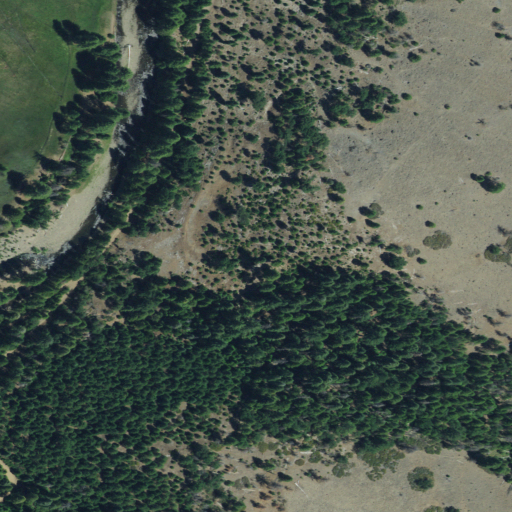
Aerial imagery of plain(s) in California named Rushing Meadow containing evergreen forest and shrub